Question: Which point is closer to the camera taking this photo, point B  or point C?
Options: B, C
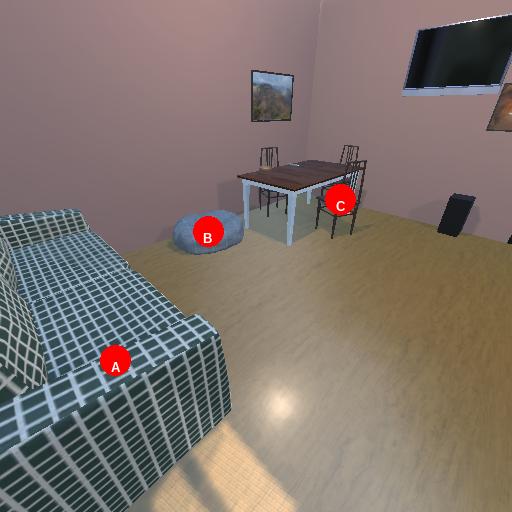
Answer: B